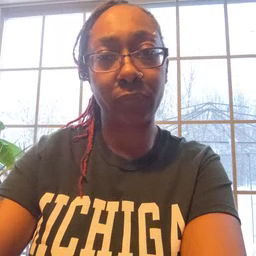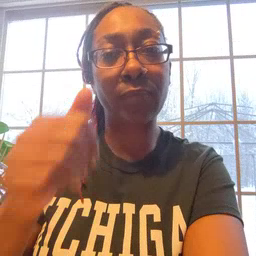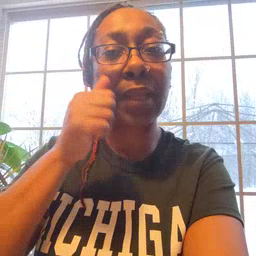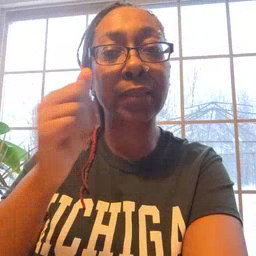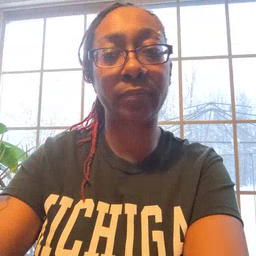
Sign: aunt